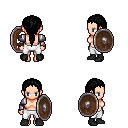
a pixel art fantasy rpg character, female body template, human, light skin, steel arm armor, white pants, black ponytail hairstyle, black shoes, shield, four views (front, back, left, right), 2x2 character sprite sheet, small pixel art, hard edges, no anti-aliasing